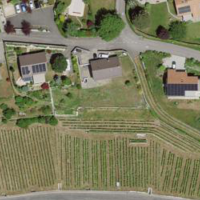
EUNIS habitat code: 55
Species observed at this site:
Erodium cicutarium
Draba verna